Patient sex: M
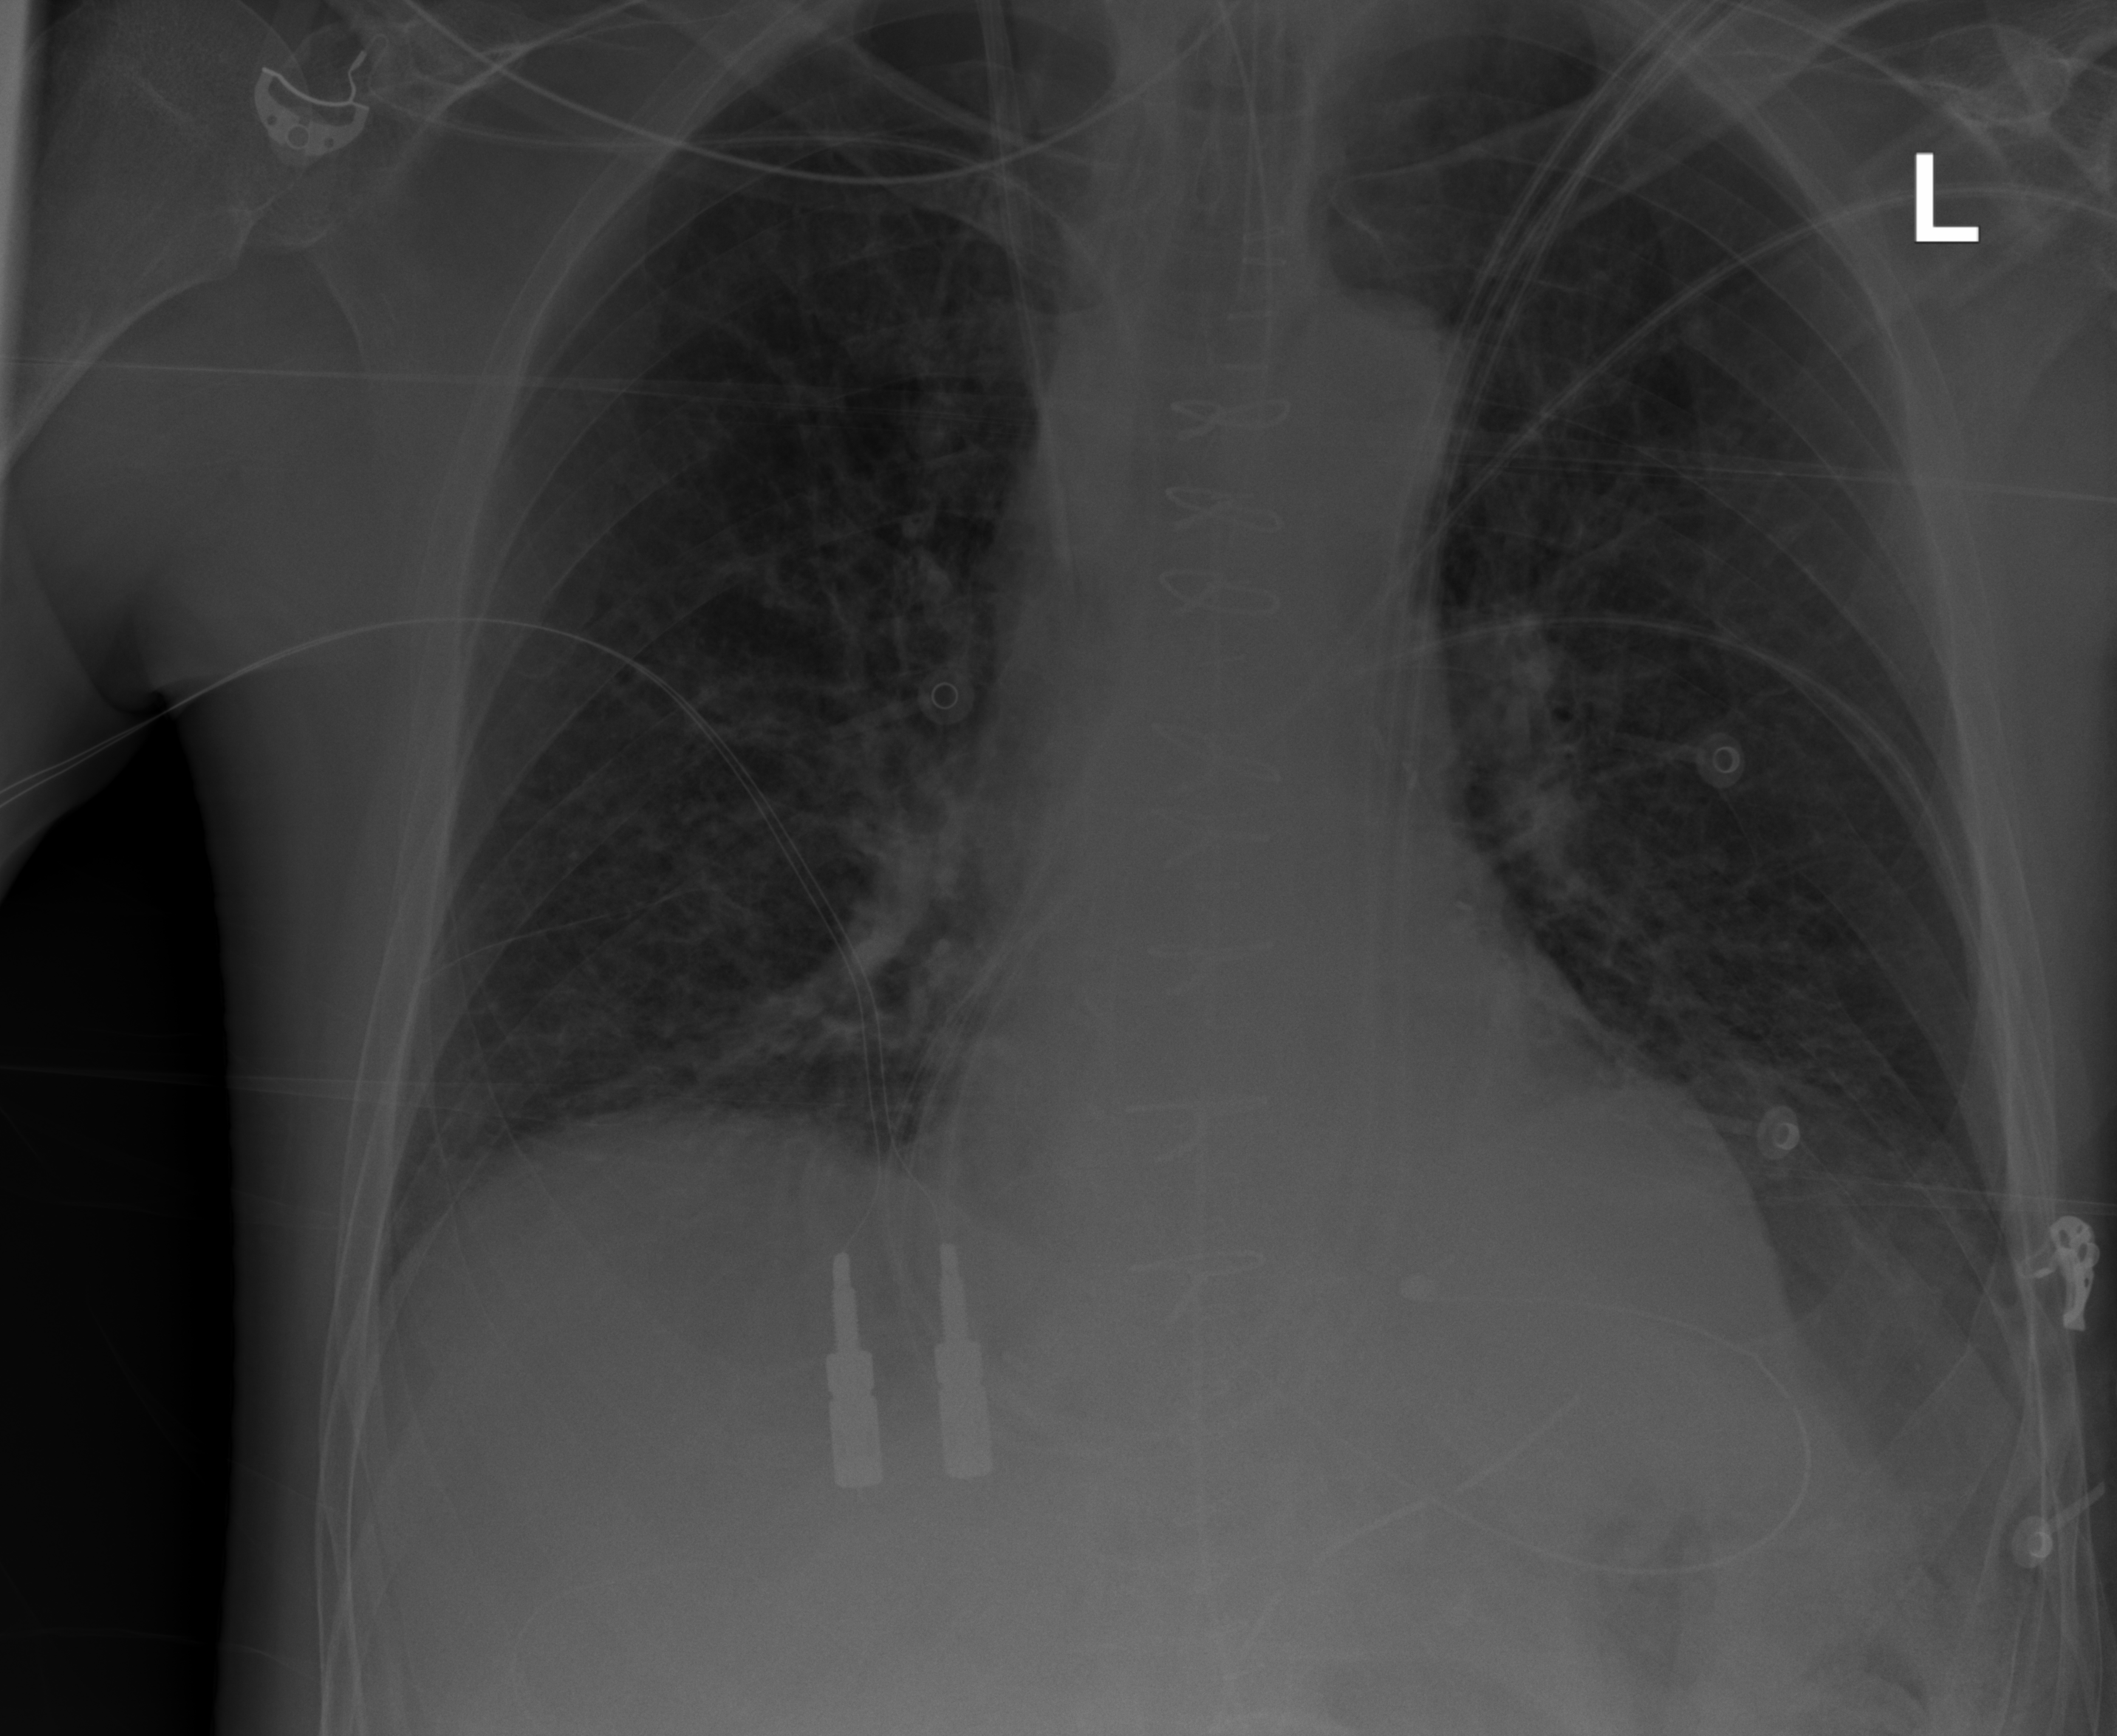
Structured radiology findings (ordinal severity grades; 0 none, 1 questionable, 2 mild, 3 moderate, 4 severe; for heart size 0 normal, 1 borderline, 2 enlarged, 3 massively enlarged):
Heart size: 0
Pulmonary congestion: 0
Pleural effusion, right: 0
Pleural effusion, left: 2
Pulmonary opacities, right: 0
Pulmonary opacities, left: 0
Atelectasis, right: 0
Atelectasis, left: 2